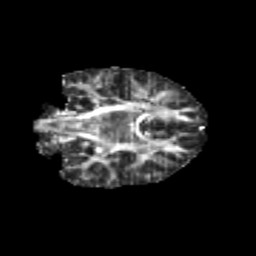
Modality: FA
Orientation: coronal
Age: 12
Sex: female
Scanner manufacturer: siemens
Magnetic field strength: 3 T
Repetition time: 3.8 s
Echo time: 0.07 s